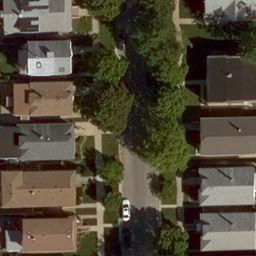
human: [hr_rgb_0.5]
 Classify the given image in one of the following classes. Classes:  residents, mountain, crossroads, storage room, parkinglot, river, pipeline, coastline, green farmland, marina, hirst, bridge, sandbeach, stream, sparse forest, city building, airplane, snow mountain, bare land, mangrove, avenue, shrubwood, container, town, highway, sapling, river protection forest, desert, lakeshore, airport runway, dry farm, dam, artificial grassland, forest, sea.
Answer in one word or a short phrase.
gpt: residents